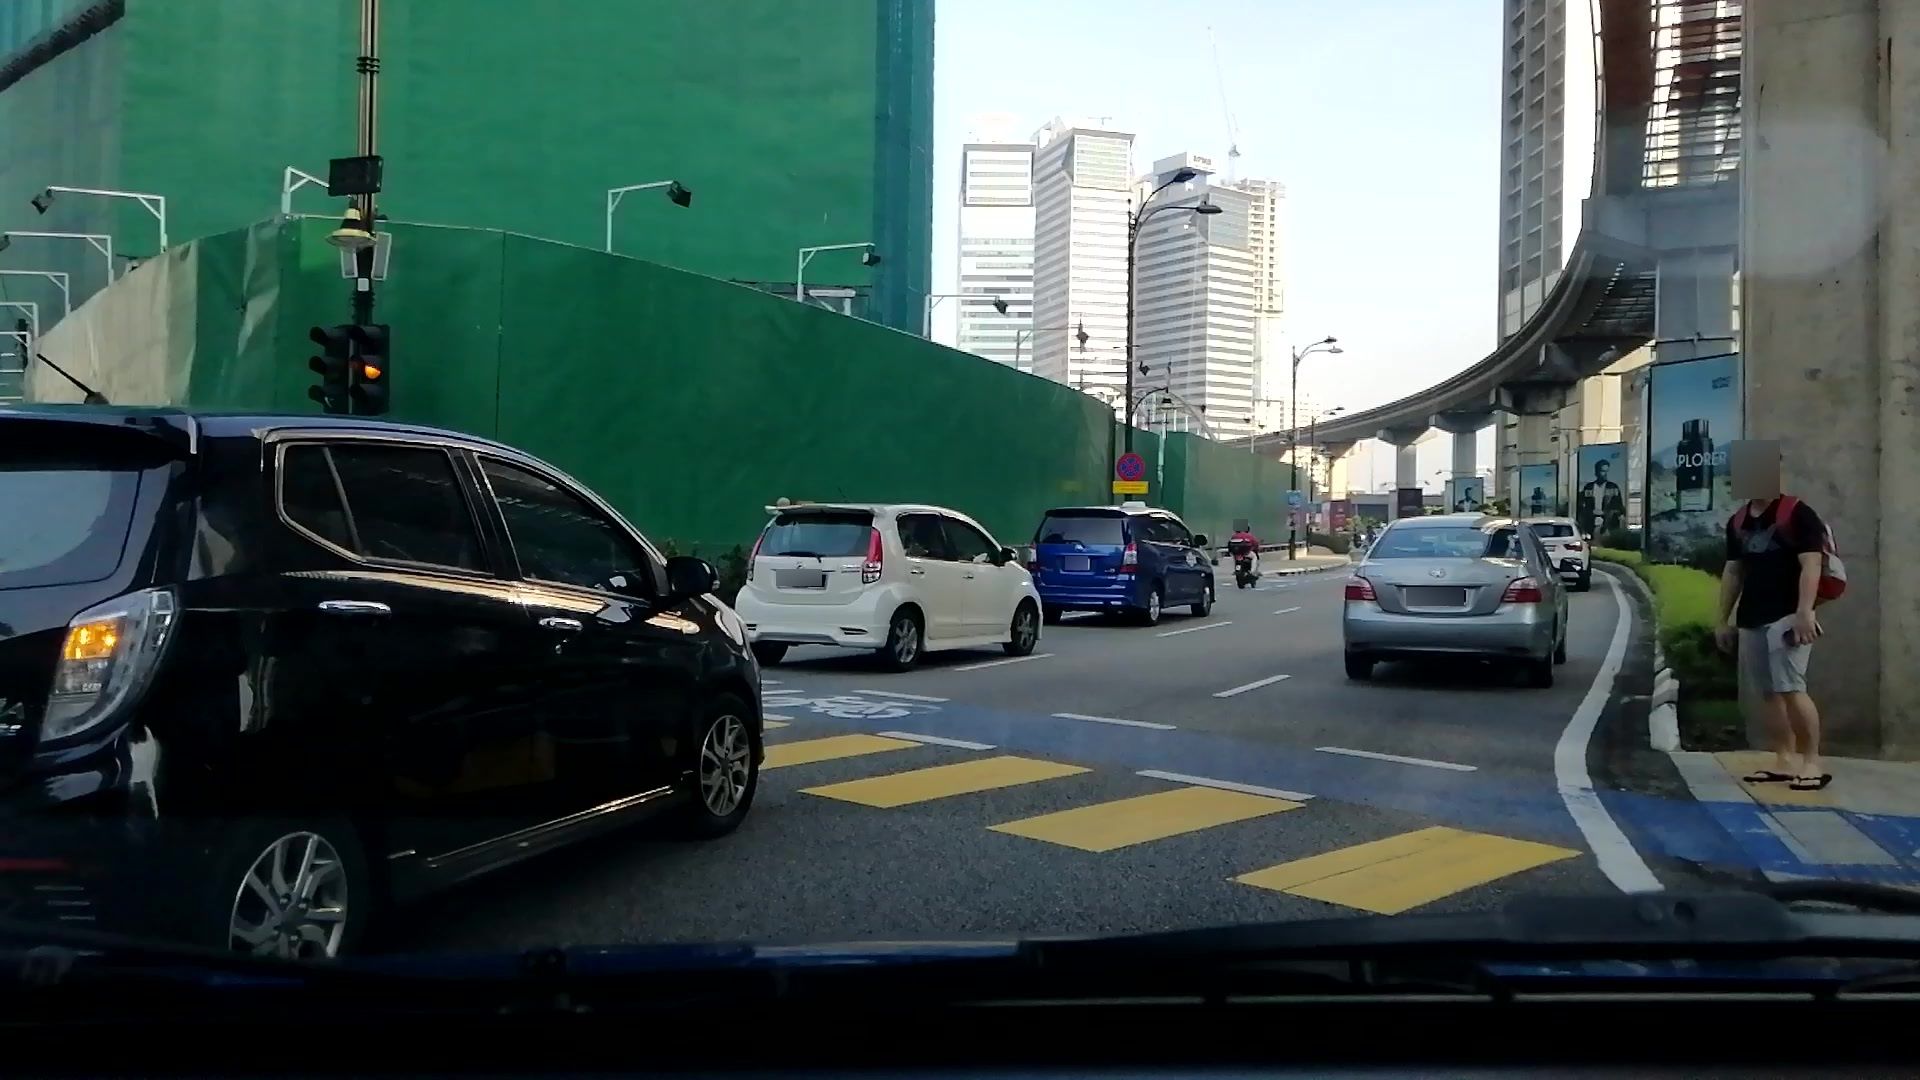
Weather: clear
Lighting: day
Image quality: good
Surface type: driving surface
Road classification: cycleway
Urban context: urban centre
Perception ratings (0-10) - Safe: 0.99, Lively: 4.47, Beautiful: 4.83, Boring: 1.82, Depressing: 7.6, Wealthy: 2.18